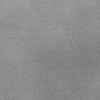
Atmospheric dust classification: dusty